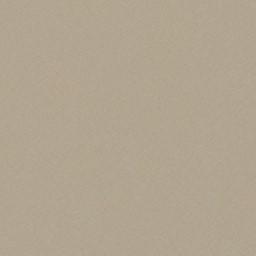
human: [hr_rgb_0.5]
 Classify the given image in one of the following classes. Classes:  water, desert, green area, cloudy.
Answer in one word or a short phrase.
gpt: desert